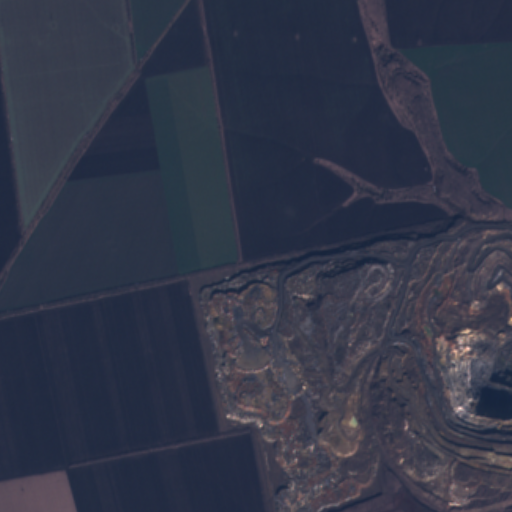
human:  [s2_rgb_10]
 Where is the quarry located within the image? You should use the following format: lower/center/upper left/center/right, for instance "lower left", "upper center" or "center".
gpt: There is no quarry in the image.